Aerial crown-view tile of a tropical tree (Barro Colorado Island, Panama), acquired 20250818:
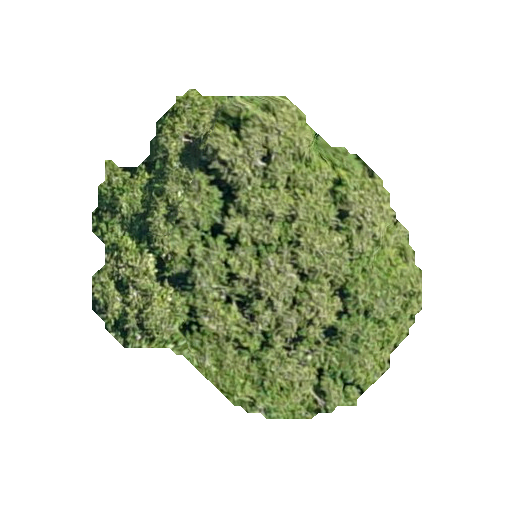
Species: Quararibea asterolepis
GBIF accepted scientific name: Quararibea asterolepis
Crown area: 110.464 m²